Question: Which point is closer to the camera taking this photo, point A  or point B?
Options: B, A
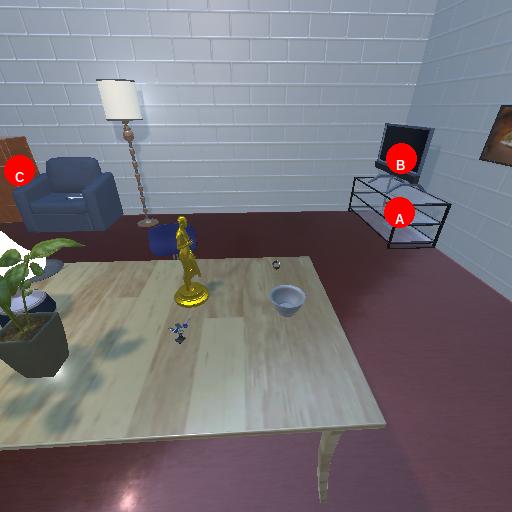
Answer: B